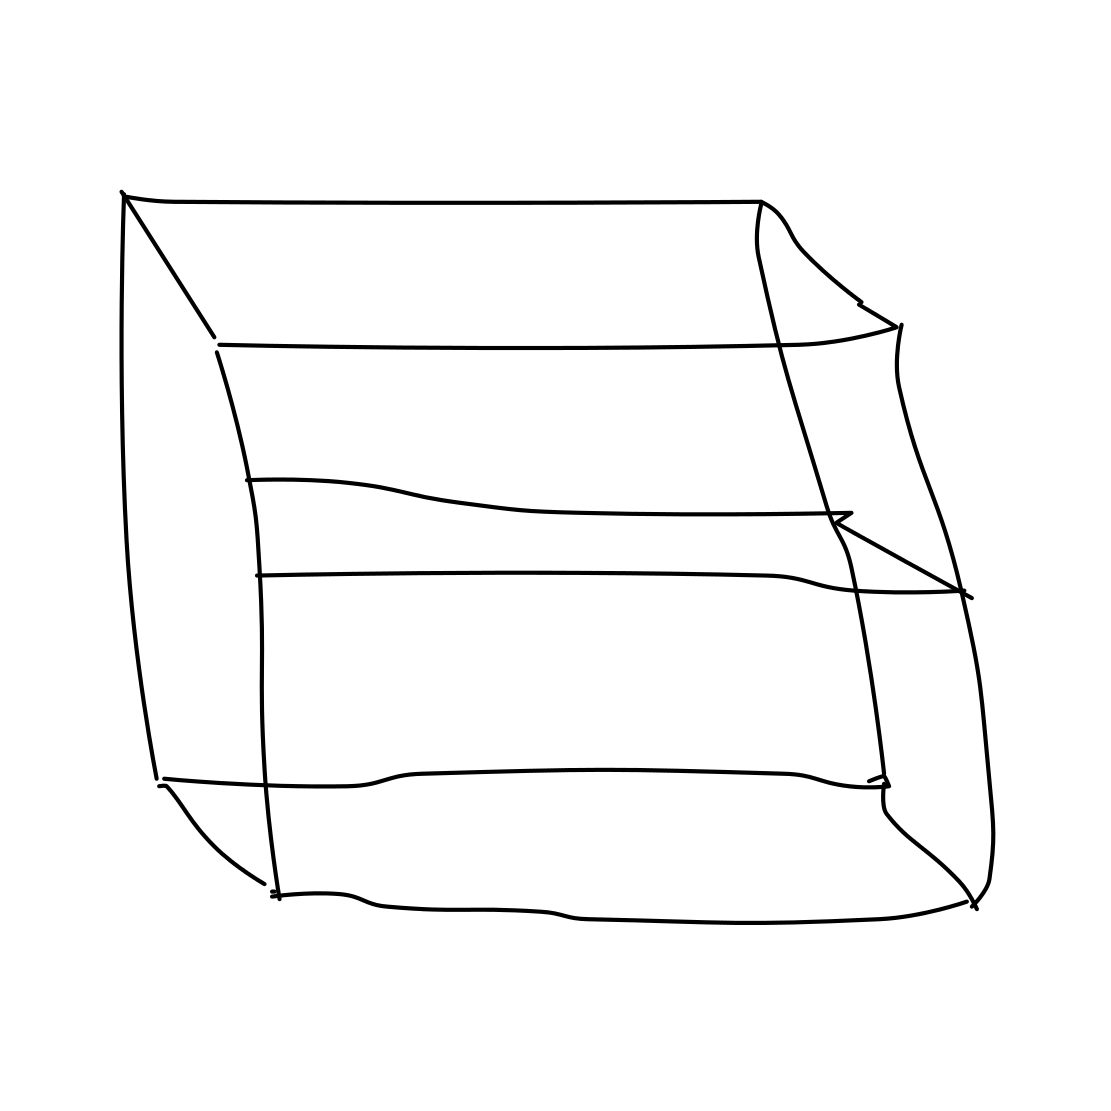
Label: bookshelf